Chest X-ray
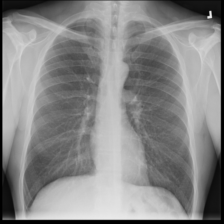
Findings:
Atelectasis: negative
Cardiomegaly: negative
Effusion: negative
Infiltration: positive
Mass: negative
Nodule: negative
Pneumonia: negative
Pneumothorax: negative
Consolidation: negative
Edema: negative
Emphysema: negative
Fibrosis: negative
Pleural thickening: negative
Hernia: negative